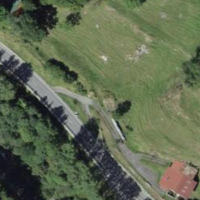
EUNIS habitat code: 32
Species observed at this site:
Rubus saxatilis